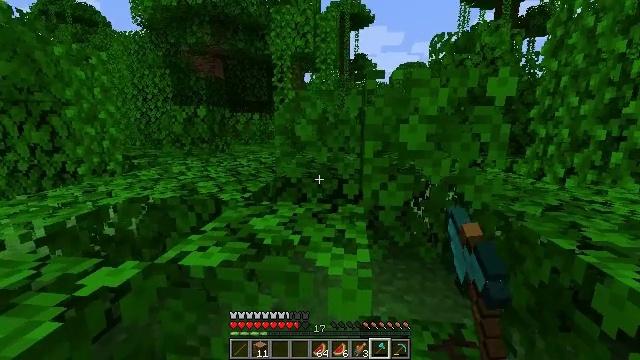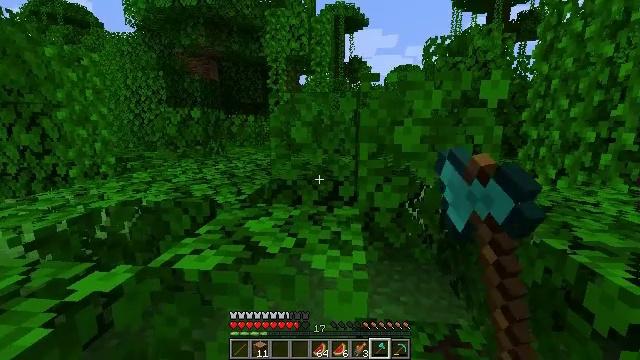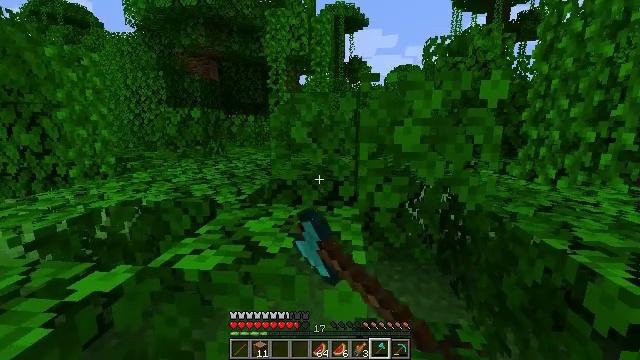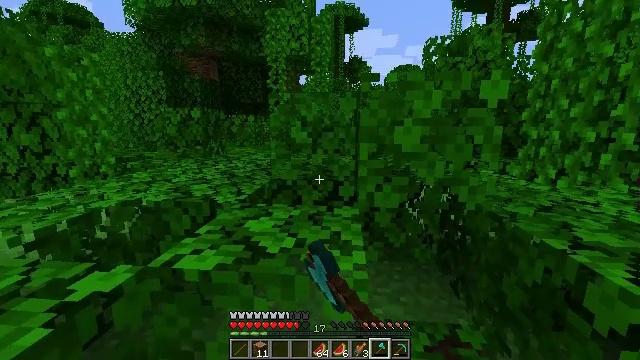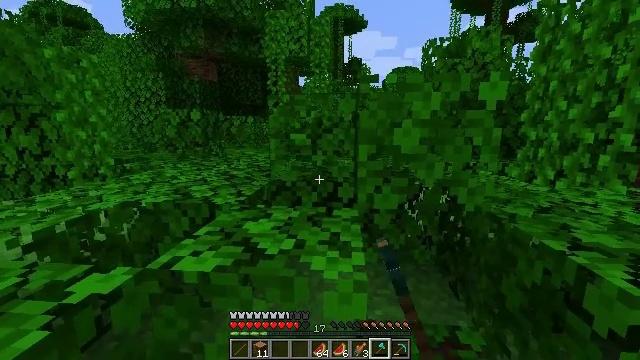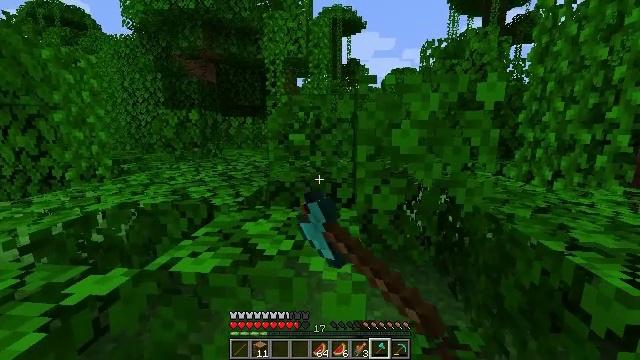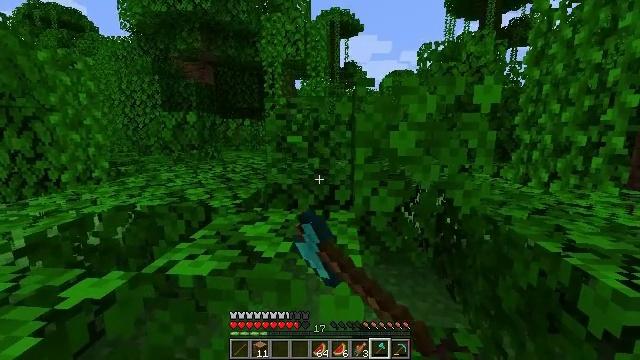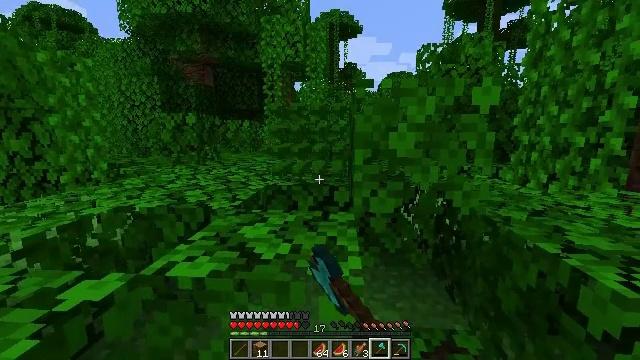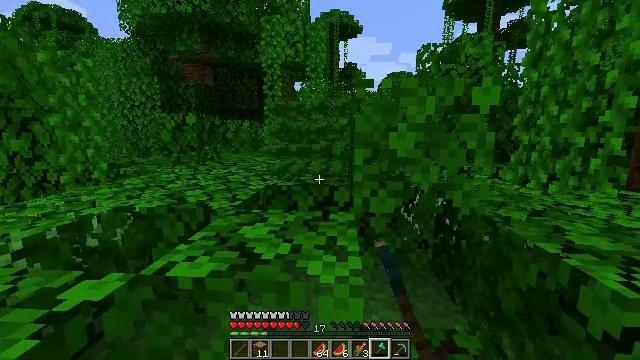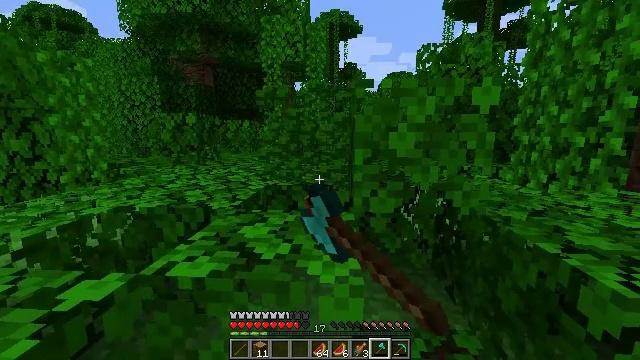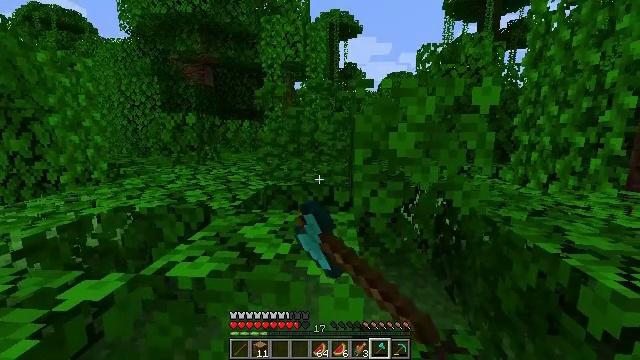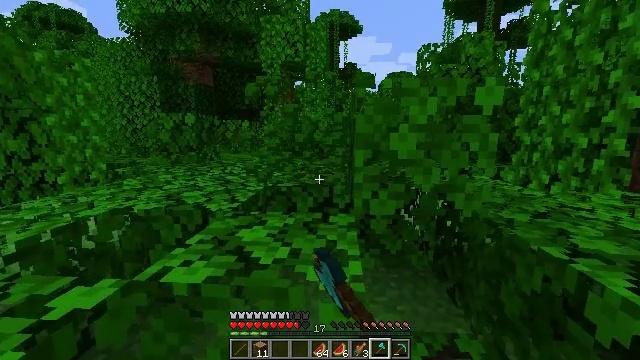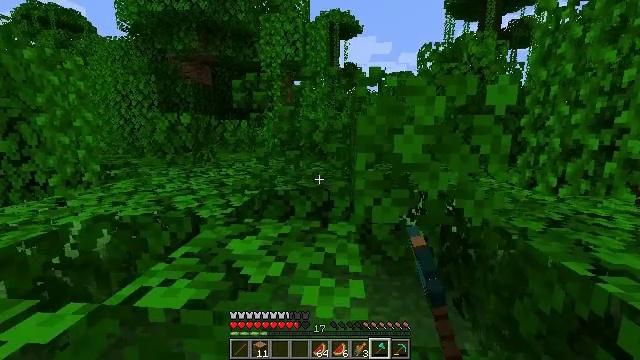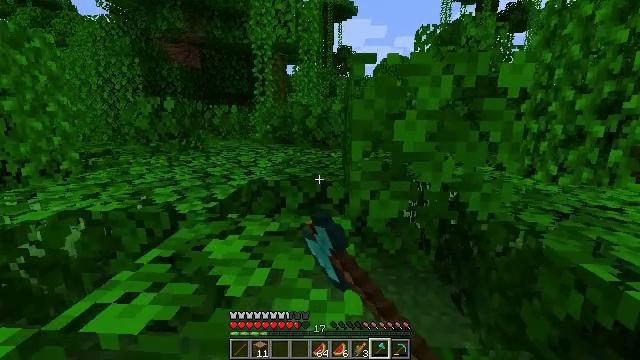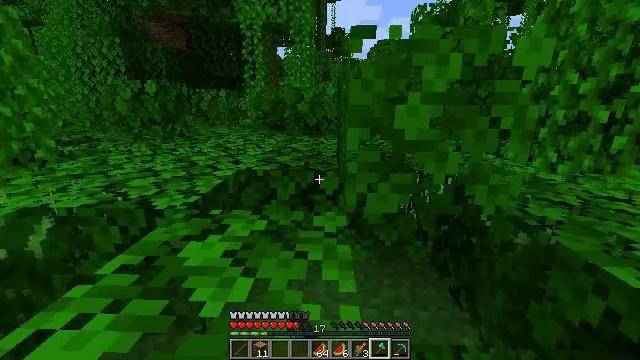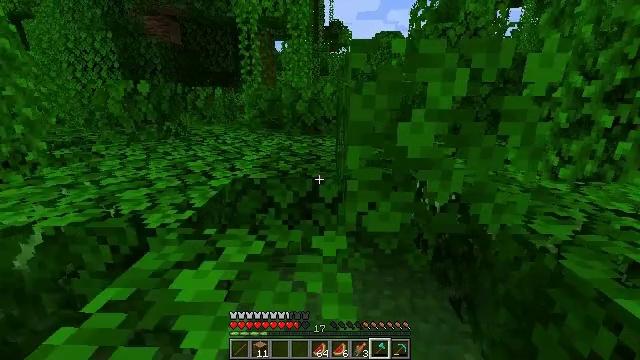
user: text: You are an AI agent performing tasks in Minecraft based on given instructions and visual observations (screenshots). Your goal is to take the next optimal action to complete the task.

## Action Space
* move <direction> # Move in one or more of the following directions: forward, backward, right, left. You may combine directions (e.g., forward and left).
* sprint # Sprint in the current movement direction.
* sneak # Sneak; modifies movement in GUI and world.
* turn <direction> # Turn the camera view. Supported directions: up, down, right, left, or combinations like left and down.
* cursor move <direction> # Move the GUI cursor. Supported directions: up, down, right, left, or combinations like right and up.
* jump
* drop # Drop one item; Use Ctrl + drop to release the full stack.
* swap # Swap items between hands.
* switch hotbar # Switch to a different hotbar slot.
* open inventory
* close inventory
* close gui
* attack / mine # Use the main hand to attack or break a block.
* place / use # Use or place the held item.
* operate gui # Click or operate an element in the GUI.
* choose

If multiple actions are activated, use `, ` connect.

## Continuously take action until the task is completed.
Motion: motion action
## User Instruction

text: Trim the tree by mining oak leaves.
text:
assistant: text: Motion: turn right, attack / mine
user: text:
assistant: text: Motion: attack / mine
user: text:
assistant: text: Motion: attack / mine
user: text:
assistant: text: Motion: attack / mine
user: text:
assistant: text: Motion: attack / mine
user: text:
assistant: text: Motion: attack / mine
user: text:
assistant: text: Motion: attack / mine
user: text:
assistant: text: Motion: attack / mine
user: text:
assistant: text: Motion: attack / mine
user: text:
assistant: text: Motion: attack / mine
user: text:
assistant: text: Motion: move forward, attack / mine
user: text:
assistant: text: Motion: move forward, attack / mine
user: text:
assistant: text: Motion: move forward, turn right and down, attack / mine
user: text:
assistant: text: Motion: move forward, turn right and down, attack / mine
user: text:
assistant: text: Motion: move forward, turn down, attack / mine, jump
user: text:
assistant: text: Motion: move forward, attack / mine, jump
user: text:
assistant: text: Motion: move forward, turn down, jump
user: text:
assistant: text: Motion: move forward, turn left and down, jump
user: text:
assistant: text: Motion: move forward, jump
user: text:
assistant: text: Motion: move forward and move left, turn right
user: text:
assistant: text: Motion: move forward and move left
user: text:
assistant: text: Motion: move forward and move left
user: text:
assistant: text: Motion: move left
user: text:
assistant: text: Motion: no_op
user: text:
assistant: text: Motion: turn right
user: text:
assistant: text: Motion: turn right and down
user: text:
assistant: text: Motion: turn right and down
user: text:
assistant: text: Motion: turn right
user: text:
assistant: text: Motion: turn right
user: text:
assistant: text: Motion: no_op